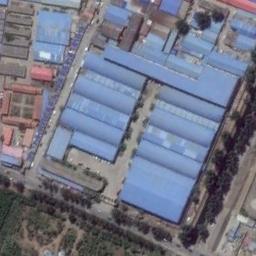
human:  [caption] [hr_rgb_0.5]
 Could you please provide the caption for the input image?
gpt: The industrial area has some neatly arranged blue workshops and other colors of workshops .

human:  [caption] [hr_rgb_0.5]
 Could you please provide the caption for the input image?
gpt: There is some green space in the industrial area .

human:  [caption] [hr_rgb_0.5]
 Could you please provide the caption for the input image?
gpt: Many houses of different shapes and sizes are in the industrial area .

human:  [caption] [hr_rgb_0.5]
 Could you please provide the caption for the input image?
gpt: Neatly planned factories and roads in an industrial area with green belts .

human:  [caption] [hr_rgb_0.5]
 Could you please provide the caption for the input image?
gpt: There are many blue buildings and some red buildings on the industrial area .